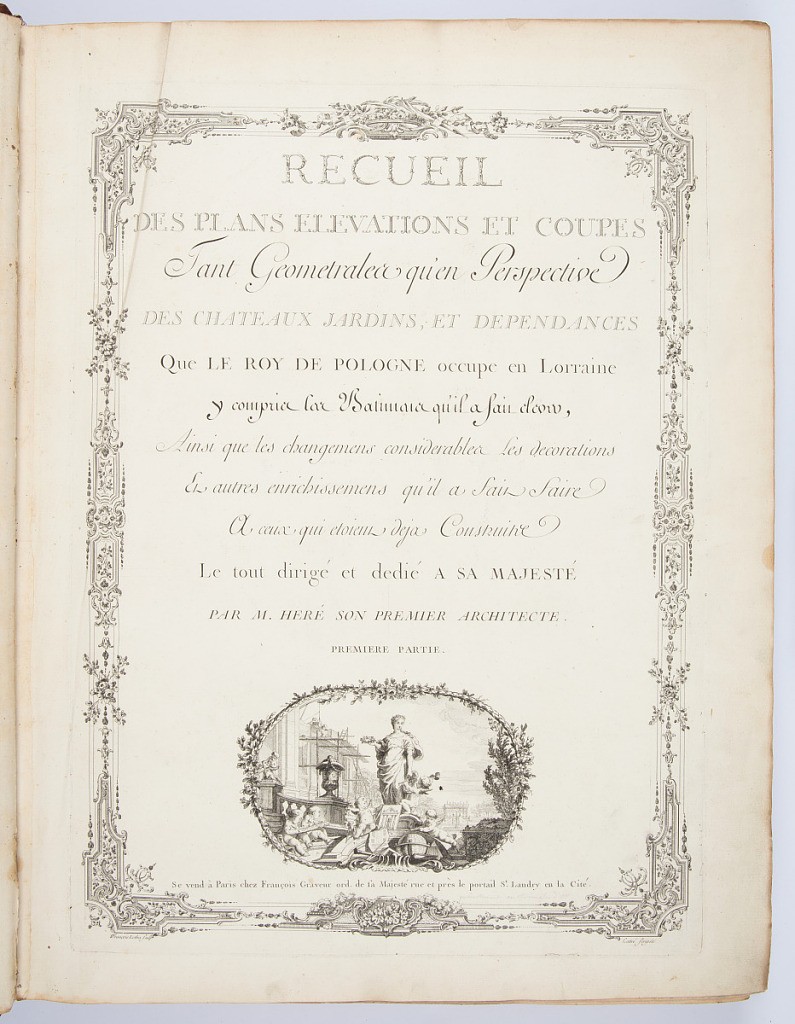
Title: Title Page
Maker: Emmanuel Héré de Corny, French, 1705–1763
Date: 1753
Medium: Engraving on laid paper
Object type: Bound print
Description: Plate with title printed down the center. The text is framed with an ornamental border. At the bottom of the plate is a small, oval cartouche with figures and attributes of architecture and geometry set within a site under construction.